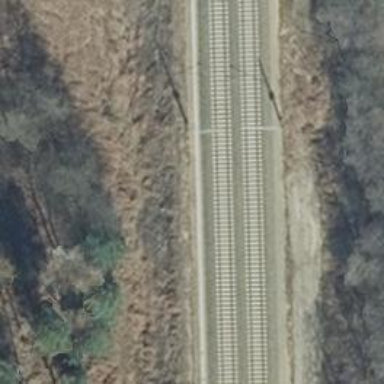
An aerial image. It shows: Milestone along the railway track with catenary mast.